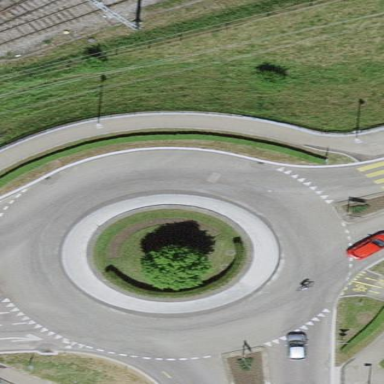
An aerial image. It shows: Primary highway with asphalt surface leading to roundabout.